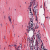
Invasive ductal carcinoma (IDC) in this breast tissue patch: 0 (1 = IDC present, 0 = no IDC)